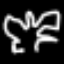
Label: angel